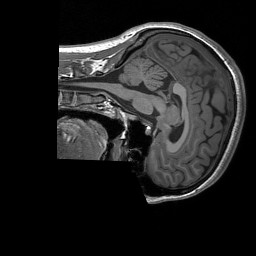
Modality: T1w
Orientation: sagittal
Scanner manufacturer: siemens
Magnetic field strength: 3 T
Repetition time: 1.76 s
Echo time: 0.0022 s